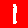
Digit: 1